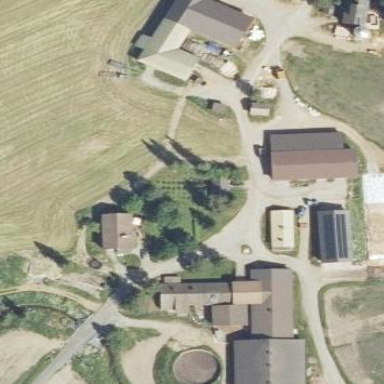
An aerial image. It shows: Farmyard area.